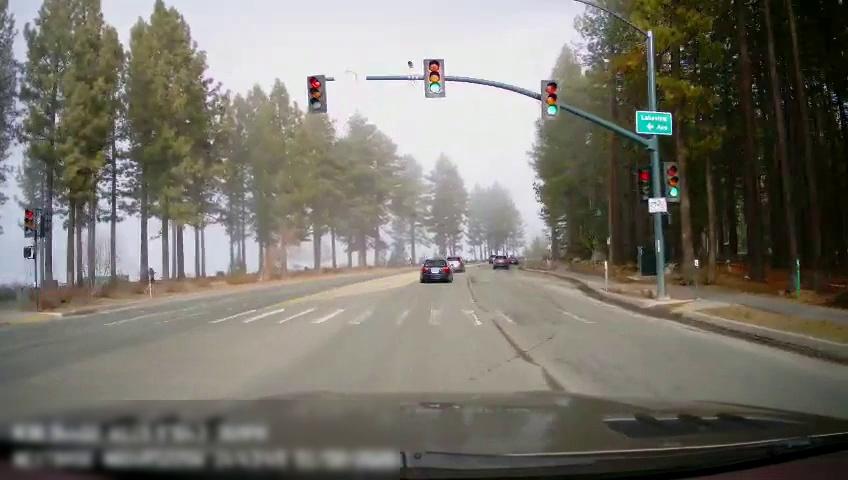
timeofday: Day
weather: Sunny
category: Drivable Space
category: Vehicles | Car
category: Pedestrians
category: Vehicles | SUV
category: Vehicles | Car
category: Lanes | Opposite Lane
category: Traffic | Signs
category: Traffic | Signs
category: Traffic | Signs
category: Traffic | Lights
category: Traffic | Lights
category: Traffic | Lights
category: Traffic | Lights
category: Traffic | Lights
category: Traffic | Lights
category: Traffic | Lights